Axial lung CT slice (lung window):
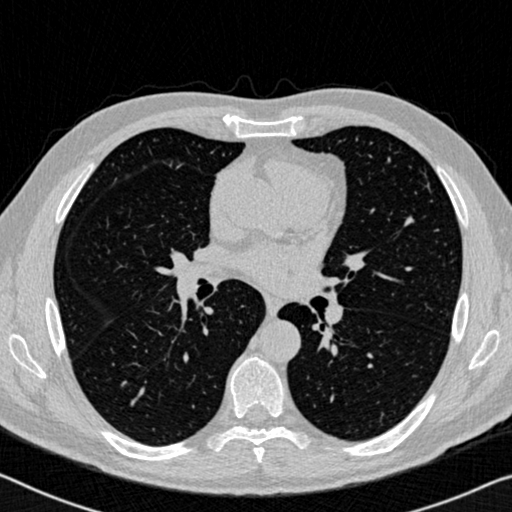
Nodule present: no